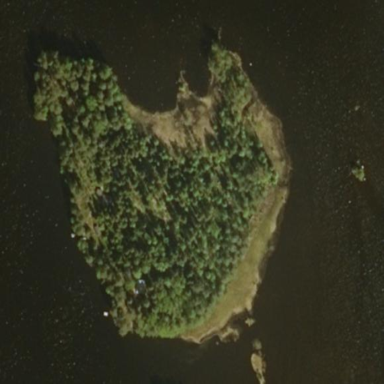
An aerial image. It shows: Island.